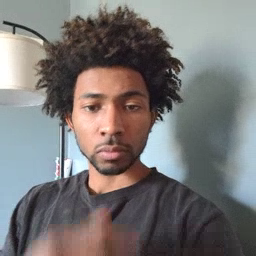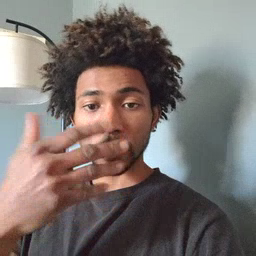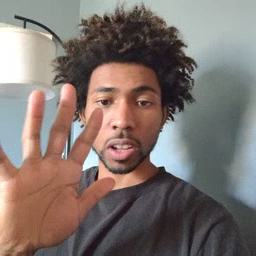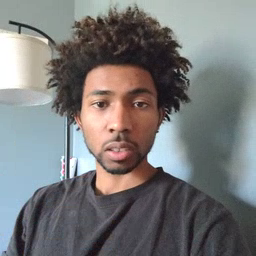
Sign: finish